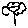
Label: flower